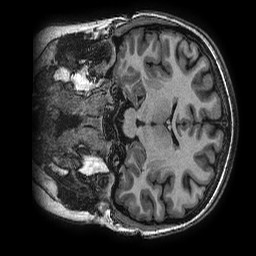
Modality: T1w
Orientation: coronal
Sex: female
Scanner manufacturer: ge
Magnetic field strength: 3 T
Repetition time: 0.0077 s
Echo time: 0.003436 s